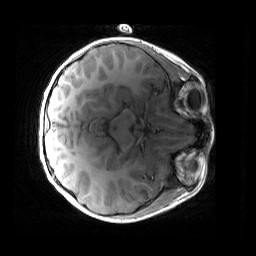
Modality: T1w
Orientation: axial
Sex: female
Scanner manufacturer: siemens
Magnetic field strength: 3 T
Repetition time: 1.9 s
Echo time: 0.00243 s